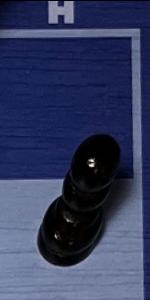
Label: Pawn_Black